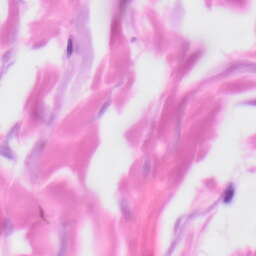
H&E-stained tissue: Skin